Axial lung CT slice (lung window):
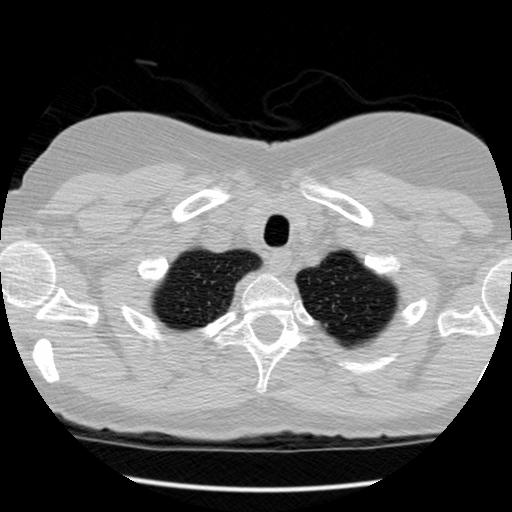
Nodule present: no